Question: I have a menu that works fine in all browsers except for... IE8 and IE9.
When I scroll the menu it should pop out (what it does fine in all other browsers) but in IE it 'stays inside the div' so it's not overlapping.
In the example below you can see how the menu stays in the div and the searchbar below is overlapping.
PS:
I've tried al sorts of things with z-index, but it wil not work...

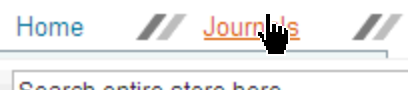
Answer: Trying adding the following lines to the code.
'''
<!DOCTYPE html>
<meta http-equiv="X-UA-Compatible" content="IE=9" />
'''